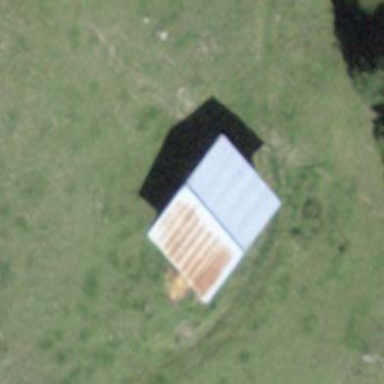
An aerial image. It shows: Barn.